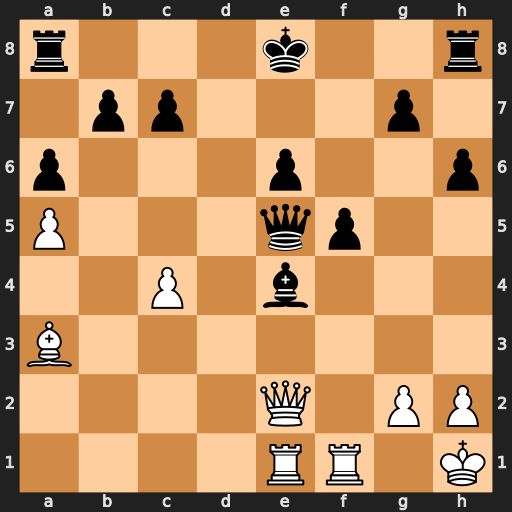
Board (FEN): r3k2r/1pp3p1/p3p2p/P3qp2/2P1b3/B7/4Q1PP/4RR1K
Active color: w
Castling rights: kq
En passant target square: -
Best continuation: Bb2 Qxb2 Qxb2